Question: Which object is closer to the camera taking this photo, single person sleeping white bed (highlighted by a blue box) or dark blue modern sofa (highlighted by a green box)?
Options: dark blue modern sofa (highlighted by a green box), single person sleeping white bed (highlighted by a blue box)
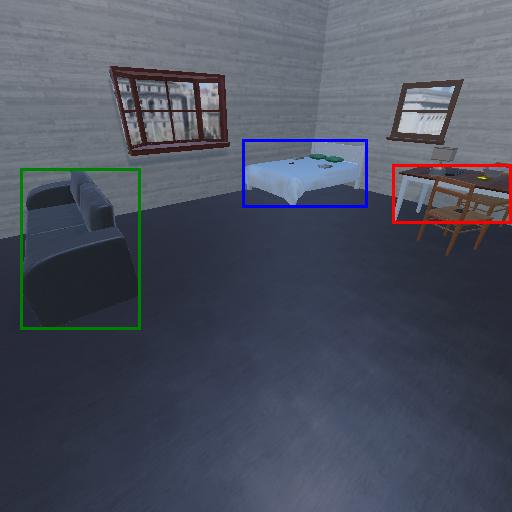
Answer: dark blue modern sofa (highlighted by a green box)